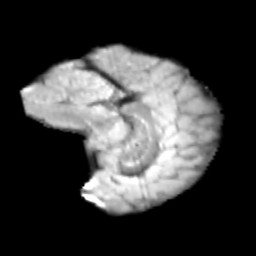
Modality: T2w
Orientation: sagittal
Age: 13
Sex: male
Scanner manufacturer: siemens
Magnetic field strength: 3 T
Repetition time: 3.8 s
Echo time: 0.07 s